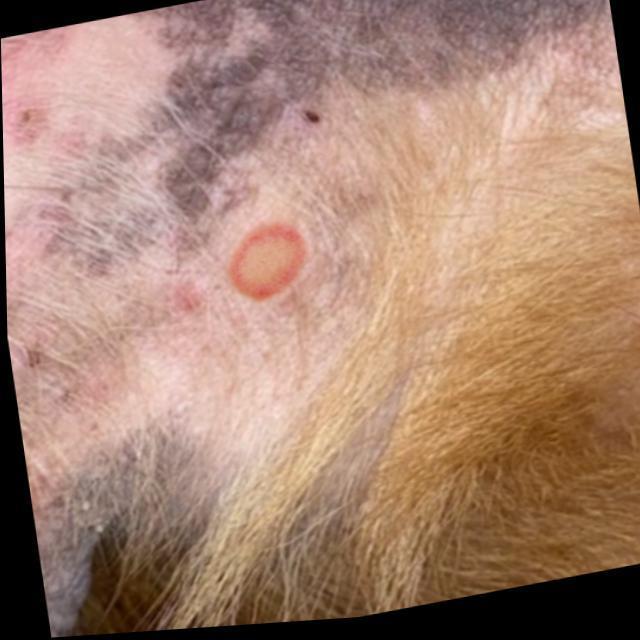
Canine ringworm (Dermatophytosis) — fungal infection caused by Microsporum or Trichophyton. Presents with circular alopecia, scaling, crusting, and broken hairs.